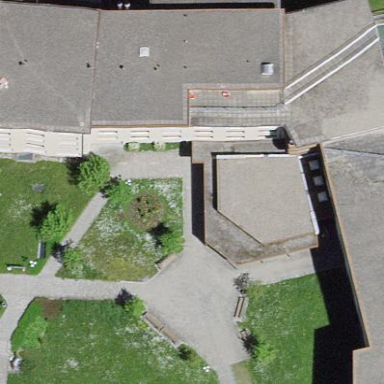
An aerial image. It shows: Hospital building.